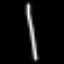
Label: line